Question: I am trying to study node js. I converted a template to node js and it shows somme css problems. In the template there are social media icons of width = 30 px and padding 3px and border radius of 50%. It shows as a perfect circle in the original theme. But shows as ellipse in the node js converted theme.
here is the css code
'''
position: absolute;
width: 30px;
padding: 3px;
border-radius: 50%;
background: #e1e1e1;
font-size: 12px;
'''
the converted theme works perfect when i change the padding to 9px. But i need to know wht this is happening. I tested this in google chrome. Please help.
the 1st one is from the original theme and the second one is from the node converted theme

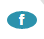
Answer: To get a perfect circle, the width and height of the element have to be exactly the same. I made an example <URL> where I set the height: to 30px to match the height.
Furthermore I added text-align: center and a line-height: of 30px (to center the "f" vertically).